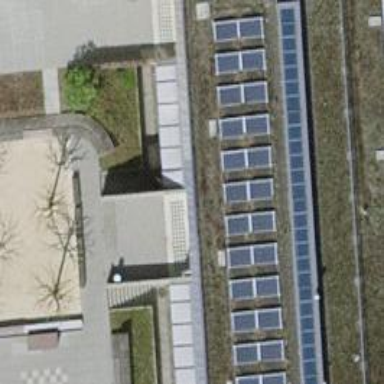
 consisting of solar photovoltaic panels."